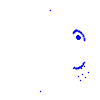
Particle: pion